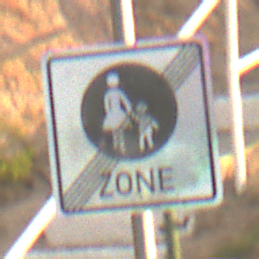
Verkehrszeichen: EndeFussgaengerzone
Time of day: SunriseSunset
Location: Outdoor (Nature)
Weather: PartlyCloudy
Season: NotSpecified
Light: Natural